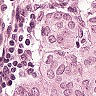
Metastatic tissue present: yes